Question: First off, I already know that Windows Firewall is blocking my connection -- I just don't know what to do about it. When I turn WF all the way off, my remote connection works. I already have a Rule to allow incoming requests at port 1433, and it seems that's the right port, but I'm unsure. Now for more details.
I had SQL Server 2008 R2 on my remote dedicated server and had no problem connecting remotely via SSMS. But then I installed SQL Server 2012. It works fine, but I was forced to create a named instance for it during installation because the default instance is in use by SQL08.
My ASP.NET connection string running on that box works fine and connects to sql12 with no problem. Here is the obfuscated connection string:
Server=myserver\MSSQLSSERVER2012;Database=MyDB;User Id=Me; password=MyPaSS;
It looks like the named instance is using port 1433. I verified that SQL Browser is active and running. I have a windows firewall exception that allows sql server and port 1433, though that was there before and I'm wondering if that's only working for the now-disabled SQL08 (how do I ensure this is working for SQL12).
Say the IP to that server is 1.2.3.4
From SSMS I have tried connecting to the server thusly:
1. 1.2.3.4
2. 1.2.3.4\MSSQLSSERVER2012
3. 1.2.3.4\MSSQLSSERVER2012,1433
Nothing works. Always the error is:

I have read a number of articles on this topic and they all say:
1. enable SQL Browser (done)
2. open a port in Windows firewall (seems done ??)
So how can I discover what exactly I need to do in Windows Firewall to fix this? I cannot turn the whole thing off, this is a public web server.
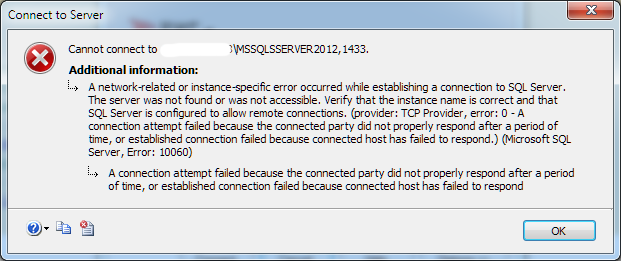
Answer: Here is the list of the ports that SQL Server Features use. Depending on the features/services you use you may need additional ports TCP/UDP opened. Also under server properties > connections > confirm that Allow remote connections to this server is checked. The instructions of remote connection is for 2008, since you mentioned that turning firewall off that you are able to connect remotely then I would guess this is not needed but would not hurt to double check this.
<URL>
<URL>